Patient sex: M
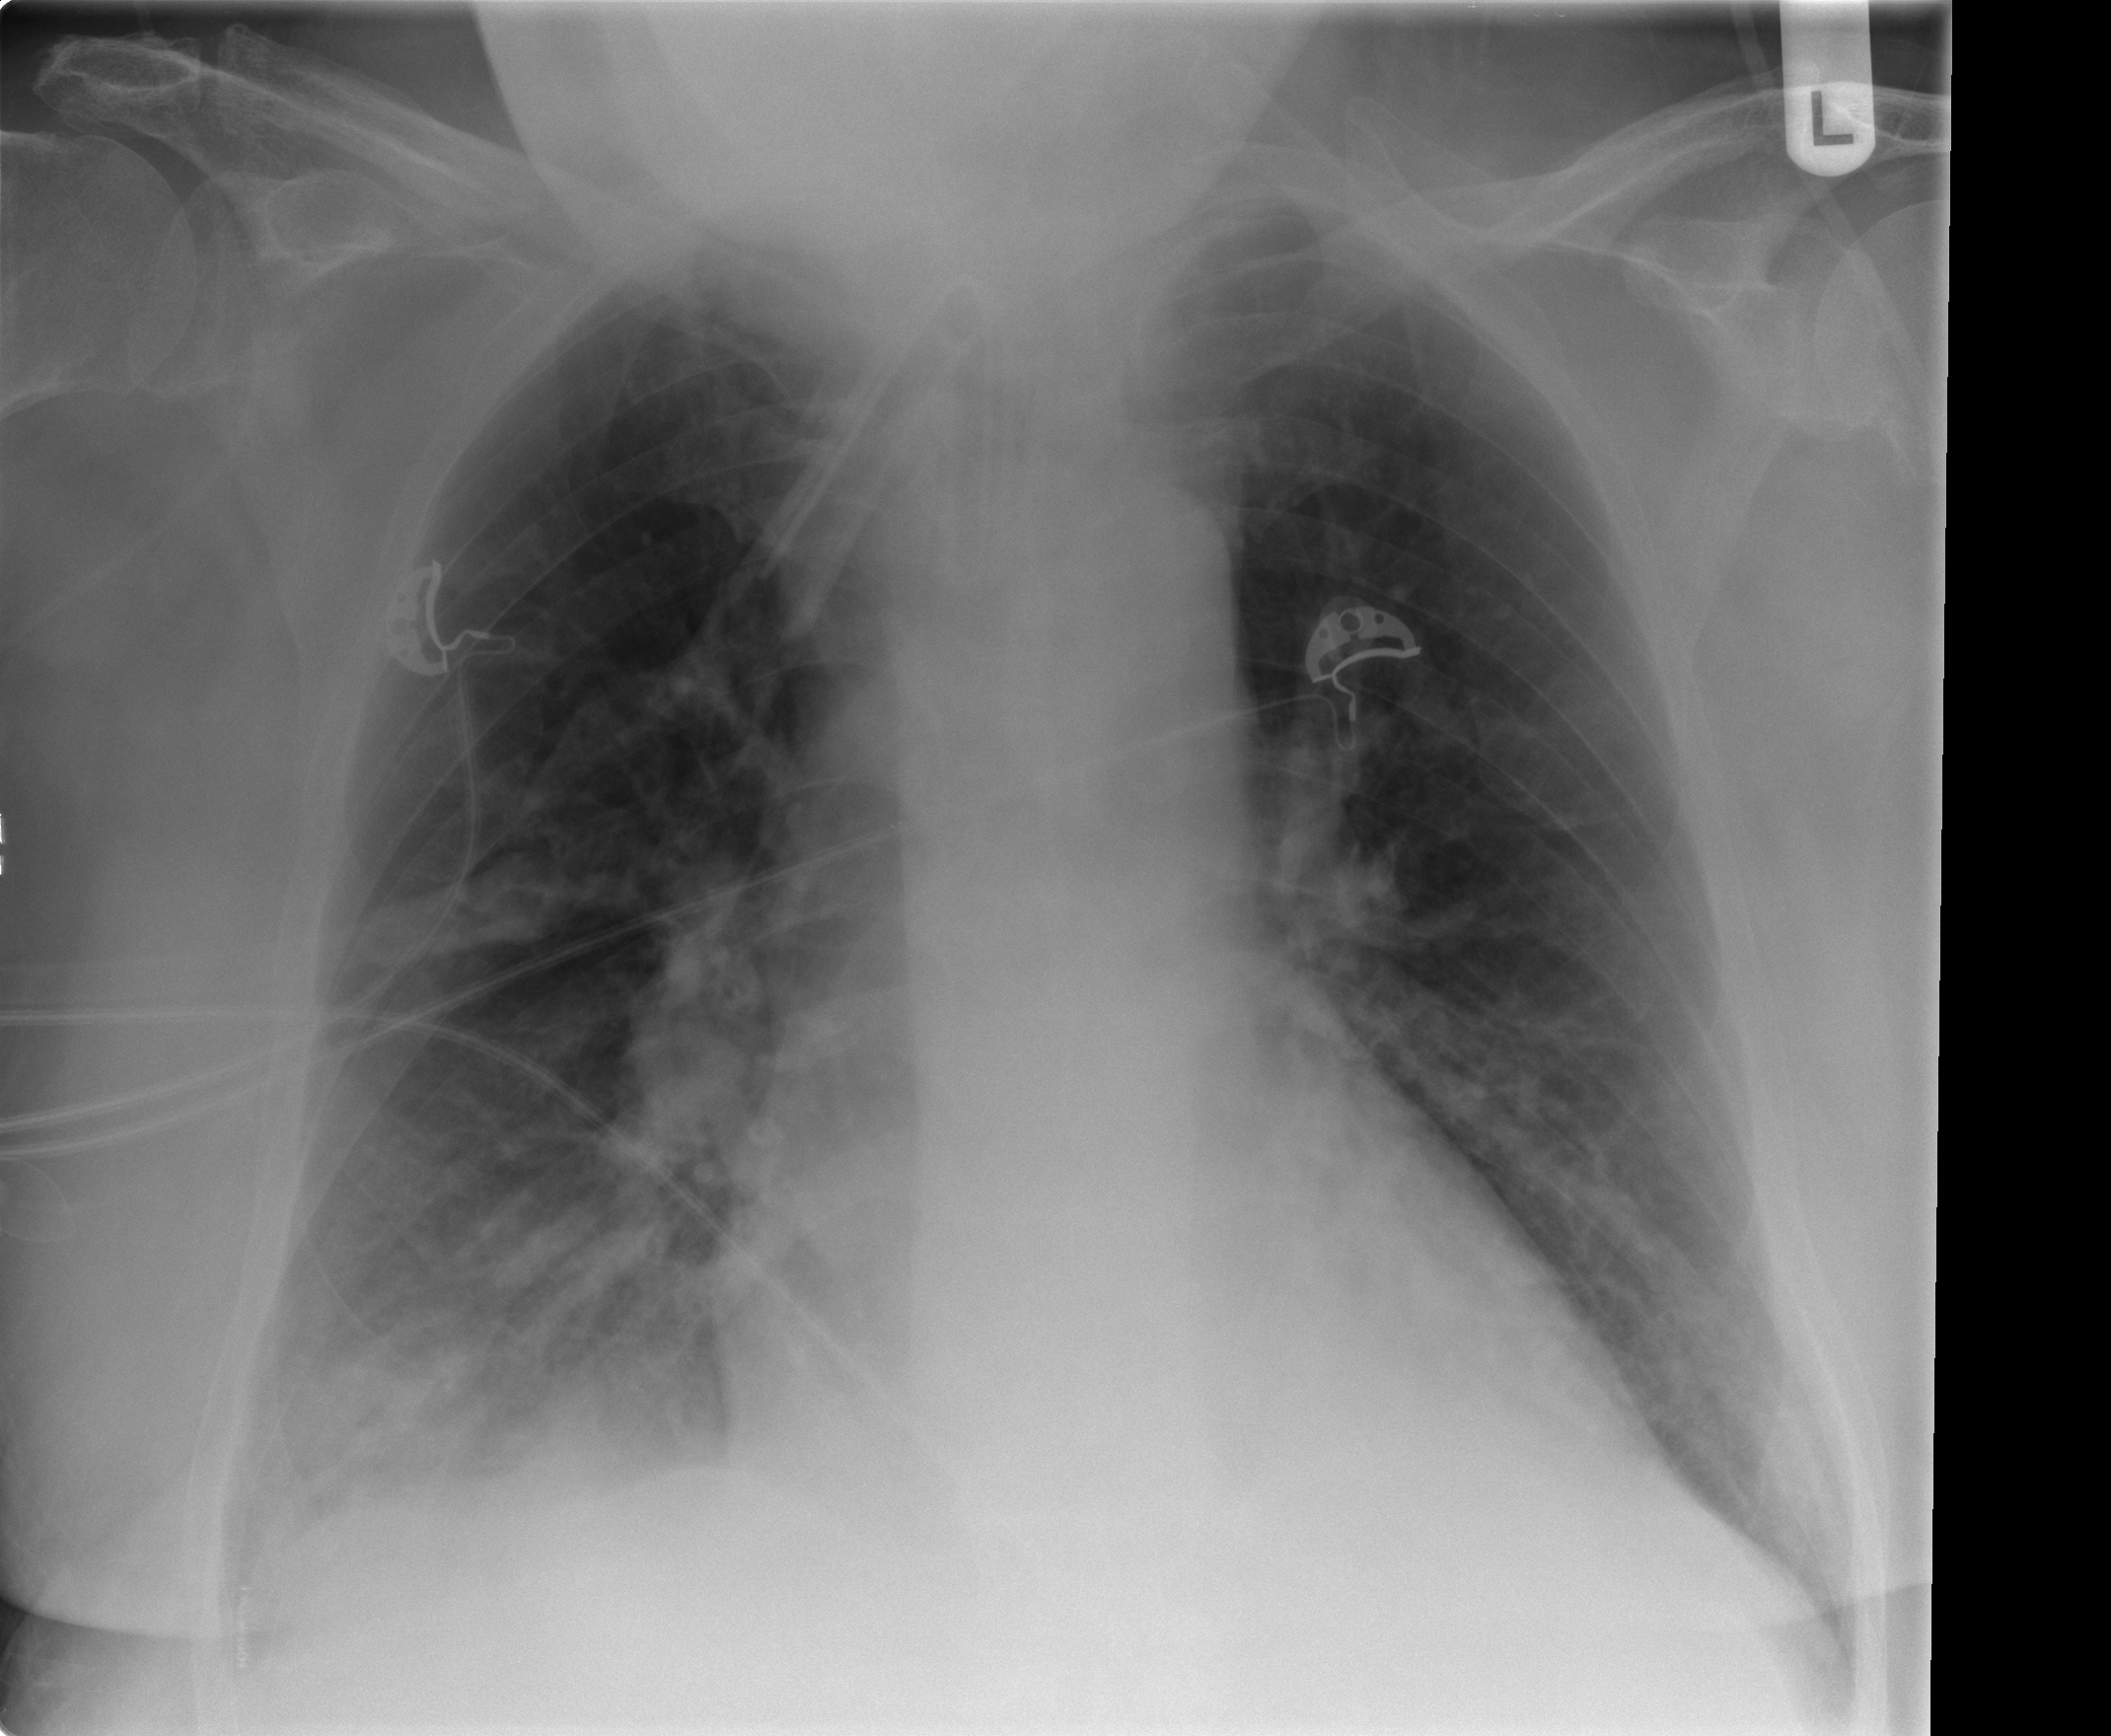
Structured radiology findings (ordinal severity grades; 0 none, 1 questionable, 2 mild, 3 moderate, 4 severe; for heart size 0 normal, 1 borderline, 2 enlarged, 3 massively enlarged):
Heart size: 0
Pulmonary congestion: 0
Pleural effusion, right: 1
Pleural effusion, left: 0
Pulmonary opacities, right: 2
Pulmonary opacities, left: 0
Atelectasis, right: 1
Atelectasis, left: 0